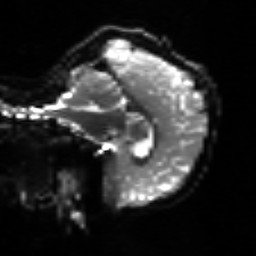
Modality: sbref
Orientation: sagittal
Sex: male
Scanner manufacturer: siemens
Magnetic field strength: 3 T
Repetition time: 5 s
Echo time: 0.071 s